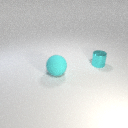
large cyan rubber sphere to the left of small cyan metal cylinder